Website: macys
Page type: delivery-shipping
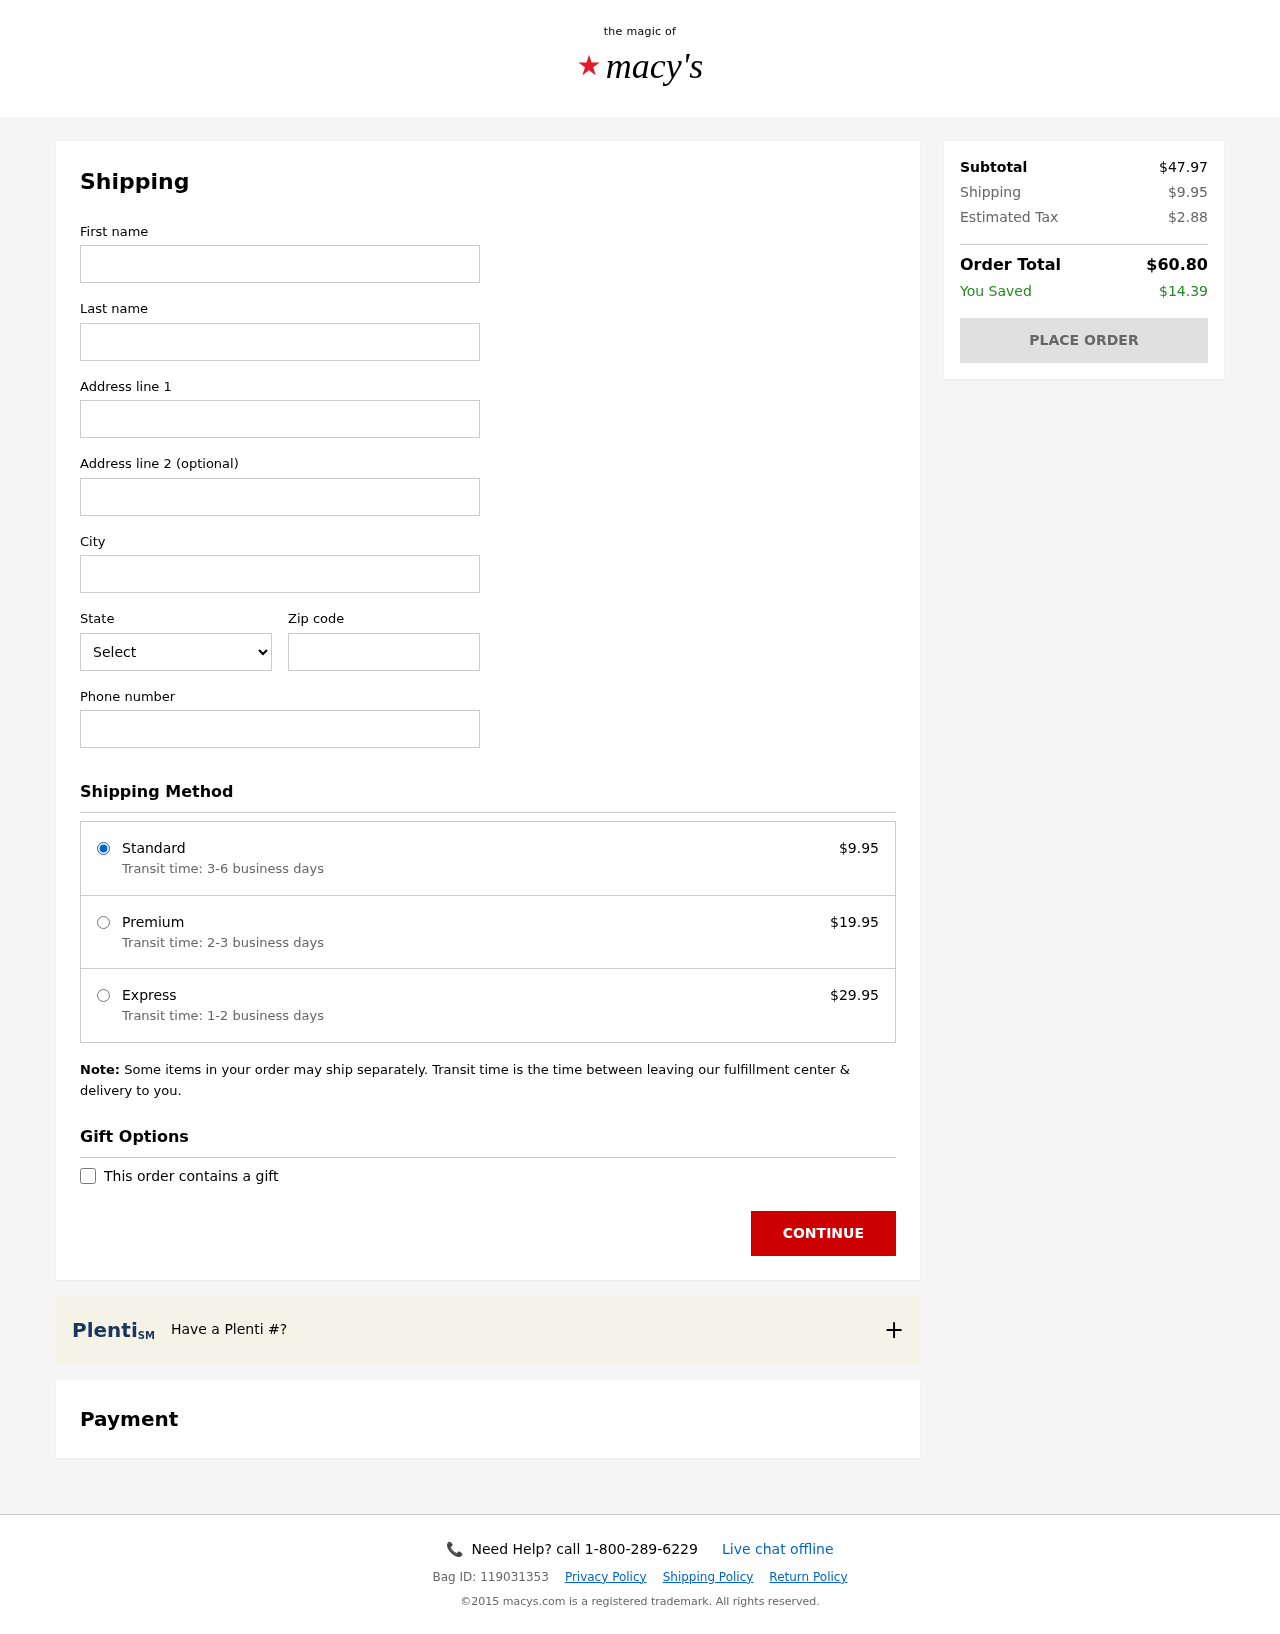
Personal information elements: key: PII_CITY
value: South Eric
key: PII_FIRSTNAME
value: Richard
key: PII_LASTNAME
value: Wise
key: PII_PHONE
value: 5456103134
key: PII_POSTCODE
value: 33515
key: PII_STATE_ABBR
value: PR
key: PII_STREET
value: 428 Lopez Junctions
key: PII_STREET2
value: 84456 Turner Prairie
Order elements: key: ORDER_SHIPPING_COST
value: $9.95
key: ORDER_SHIPPING_PREMIUM
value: $19.95
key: ORDER_SHIPPING_EXPRESS
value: $29.95
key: ORDER_SUBTOTAL
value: $47.97
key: ORDER_TAX
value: $2.88
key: ORDER_TOTAL
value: $60.80
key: ORDER_SAVINGS
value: $14.39